Question: I have implemented Omnifaces FullAjaxExceptionHandler but the problem is It is not working with ajax requests. After session expires when I click to non-ajax button, It works well. It redirects user to custom error page. But if the button uses ajax, It doesn't do anything. Page just stucks.
Edit: I have changed ActionListener to Action and still same.
Edit2: It gives no error. Neither Apache Tomcat output nor Apache Tomcat Log.

here is my spring security;
'''
<http auto-config='true' use-expressions="true">
<intercept-url pattern="/login" access="permitAll"/>
<intercept-url pattern="/ajaxErrorPage" access="permitAll"/>
<intercept-url pattern="/pages/*" access="hasRole('admin')" />
<intercept-url pattern="/j_spring_security_check" access="permitAll"/>
<logout logout-success-url="/login.xhtml" />
<form-login login-page="/login.xhtml"
login-processing-url="/j_spring_security_check"
default-target-url="/pages/index.xhtml"
always-use-default-target="true"
authentication-failure-url="/login.xhtml"/>
</http>
'''
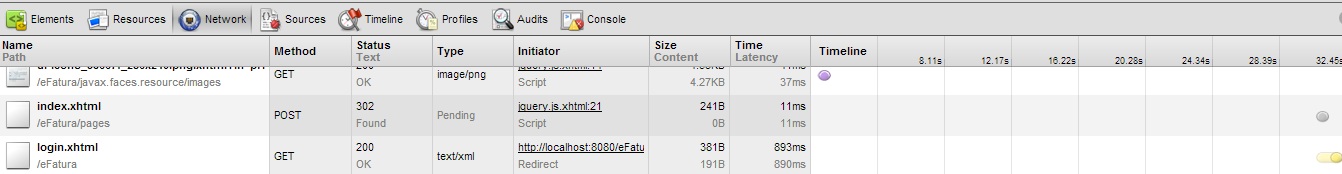
Answer: You're sending a synchronous redirect as a response to the ajax request (a HTTP 302 response using e.g. 'response.sendRedirect()'). This is not right. The JavaScript ajax engine treats the 302 response as a new destination to re-send the ajax request to. However, that in turn returns a plain vanilla HTML page instead of a XML document with instructions which parts of the page to update. This is confusing and thus the redirected response is altogether ignored. That explains precisely the symptoms you're facing.
The very same problem is also asked and answered in the following closely related questions:
- <URL>
Basically, you need to instruct Spring Security in some way to perform the following conditional check:
'''
if ("partial/ajax".equals(request.getHeader("Faces-Request"))) {
// JSF ajax request. Return special XML response which instructs JavaScript that it should in turn perform a redirect.
response.setContentType("text/xml");
response.getWriter()
.append("<?xml version="1.0" encoding="UTF-8"?>")
.printf("<partial-response><redirect url="%s"></redirect></partial-response>", loginURL);
} else {
// Normal request. Perform redirect as usual.
response.sendRedirect(loginURL);
}
'''
I'm however no Spring user and I'm not interested to use it, and am therefore not able to give a more detailed answer how to perform this check in Spring Security. I can however tell that Apache Shiro has exactly the same problem which is explained and solved in this blog article: <URL>.